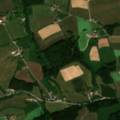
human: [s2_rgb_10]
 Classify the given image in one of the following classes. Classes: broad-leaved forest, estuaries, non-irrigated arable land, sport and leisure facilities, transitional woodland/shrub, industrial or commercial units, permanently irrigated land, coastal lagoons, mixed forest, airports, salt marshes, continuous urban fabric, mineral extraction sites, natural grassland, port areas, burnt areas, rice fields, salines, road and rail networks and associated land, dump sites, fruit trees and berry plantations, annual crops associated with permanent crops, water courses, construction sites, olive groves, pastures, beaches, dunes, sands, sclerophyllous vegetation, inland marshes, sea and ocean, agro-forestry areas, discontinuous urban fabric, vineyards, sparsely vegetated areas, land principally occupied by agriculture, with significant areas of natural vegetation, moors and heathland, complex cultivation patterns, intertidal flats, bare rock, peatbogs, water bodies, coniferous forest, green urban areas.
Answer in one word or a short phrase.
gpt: pastures, complex cultivation patterns, land principally occupied by agriculture, with significant areas of natural vegetation, mixed forest